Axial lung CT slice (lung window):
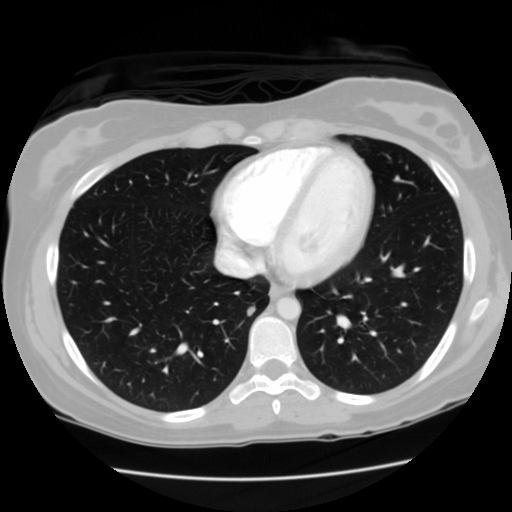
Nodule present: yes
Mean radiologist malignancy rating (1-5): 2.75